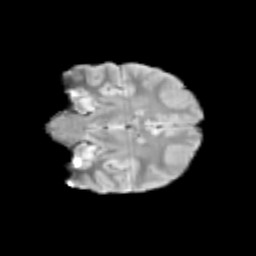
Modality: T2w
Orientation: coronal
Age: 11
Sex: female
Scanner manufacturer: siemens
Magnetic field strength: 3 T
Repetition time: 3.8 s
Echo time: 0.07 s